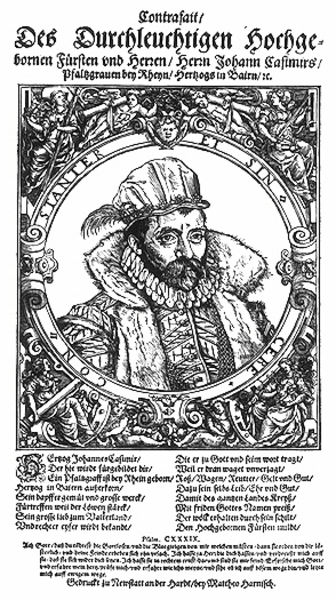
Titel: Bildnis des Pfalzgrafen Johann Kasimir am Rhein
Künstler: Matthäus Harnisch
Institution: (Seriendruck)
Schlagwörter: feder, kopf, mann, umhang, weiß, frankreich, hut, nase, schwarz, zeichnung, ornament, alt, bart, kappe, mütze, augen, kragen, pelz, rahmen, ärmel, bild, bildnis, halskrause, portrait, porträt, gewand, mantel, kreis, oval, rund, engel, fell, holzschnitt, schrift, rahmung, man, grafik, graphik, ernst, inschrift, verzierung, deutsch, buch, medaillon, druck, schwarz weiß, stich, seite, text, zeitung, plakat, medallie, herrscher, allegorie, fürst, buchdruck, halbprofil, medallion, gedicht, herzog, flugblatt, altdeutsch, johann, traktat, latein, kries, medaillion, pamphlet, fürsten, mittelhochdeutsch, gedichtband, leitschrift, pelr, durchleuchtigen, alte sprache, johann casimir, johannes casimir, raj,em, sin, hochgebornen, stanter